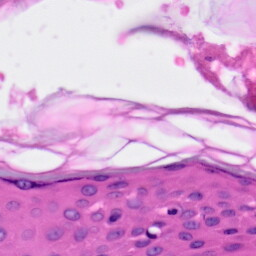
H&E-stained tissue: Skin